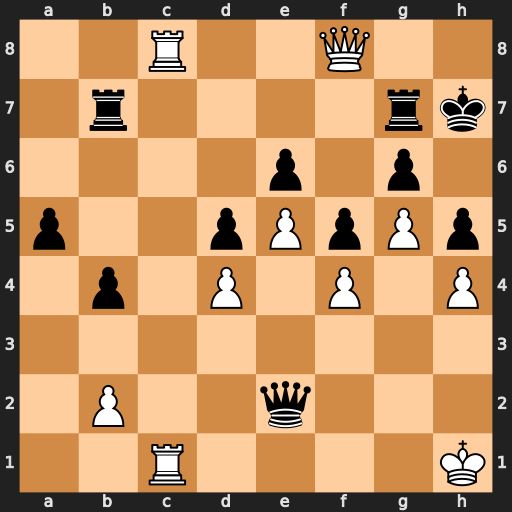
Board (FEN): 2R2Q2/1r4rk/4p1p1/p2pPpPp/1p1P1P1P/8/1P2q3/2R4K
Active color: w
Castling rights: -
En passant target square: -
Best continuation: Qh8#